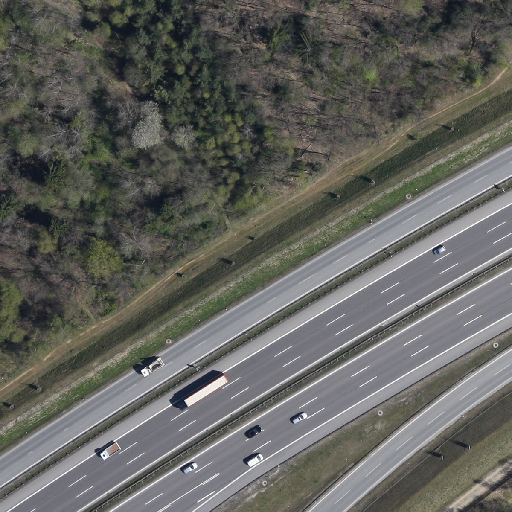
Referring expression: heavy-duty vehicle